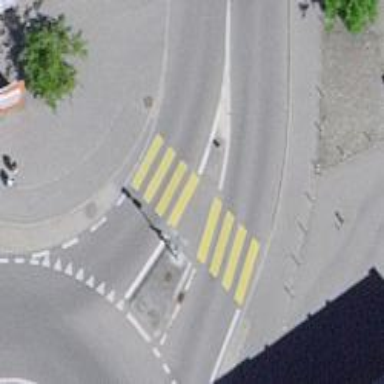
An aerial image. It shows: Uncontrolled zebra crossing on the road.